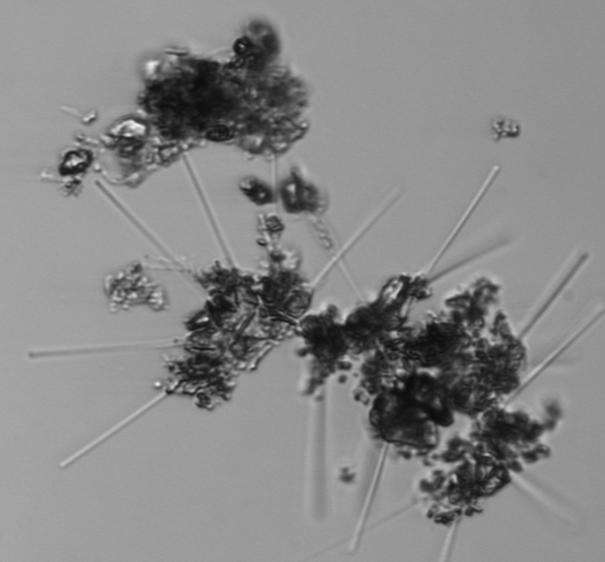
Label: Asterionellopsis_glacialis